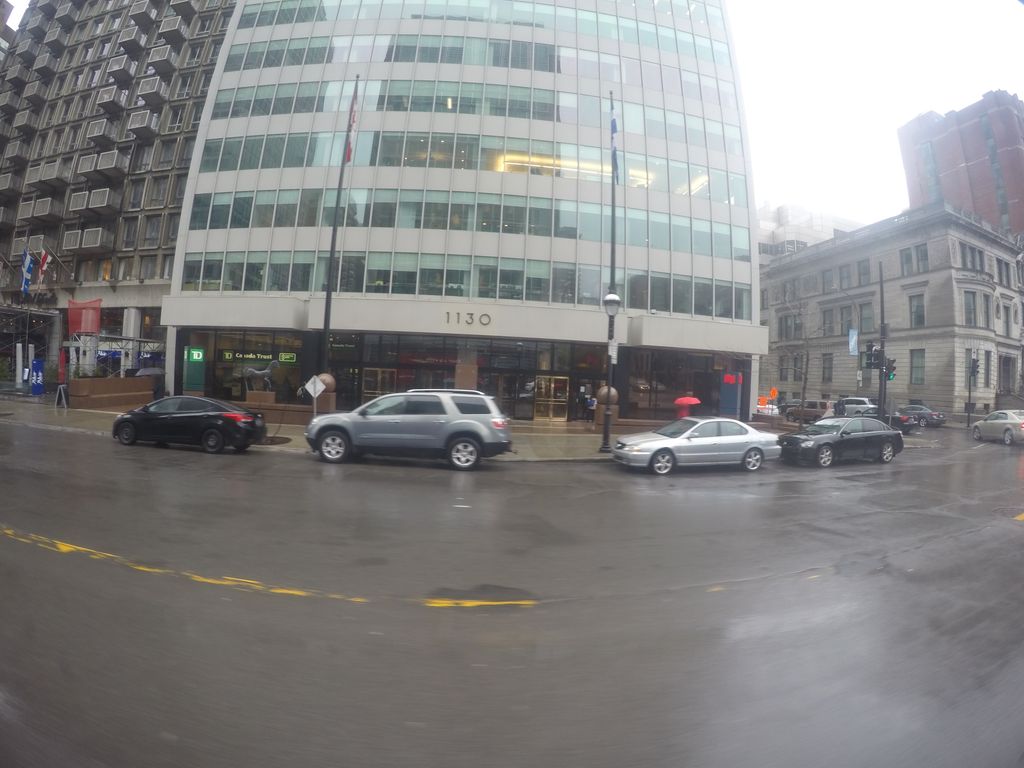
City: montreal